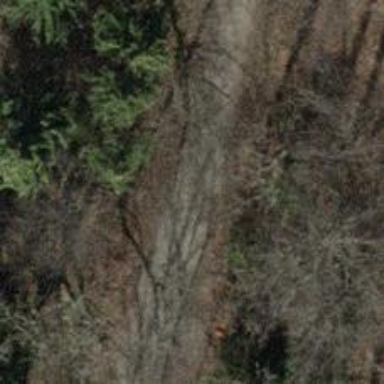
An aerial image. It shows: Pipeline marker.